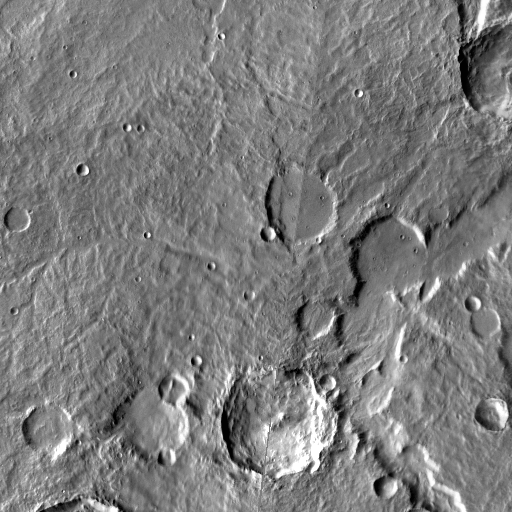
Crater classes present: Background, Other, Buried, Secondary